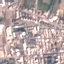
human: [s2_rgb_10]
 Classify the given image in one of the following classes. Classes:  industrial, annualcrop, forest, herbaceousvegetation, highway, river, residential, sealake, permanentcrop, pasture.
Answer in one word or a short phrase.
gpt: Residential